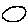
Label: circle